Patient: sex F, age 77
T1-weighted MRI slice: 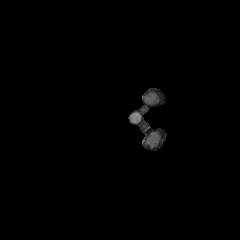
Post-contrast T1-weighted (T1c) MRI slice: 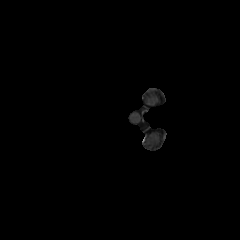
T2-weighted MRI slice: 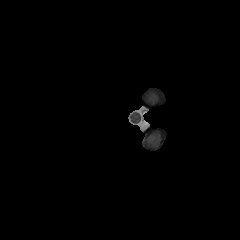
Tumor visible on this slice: no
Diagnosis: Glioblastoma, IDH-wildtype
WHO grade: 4